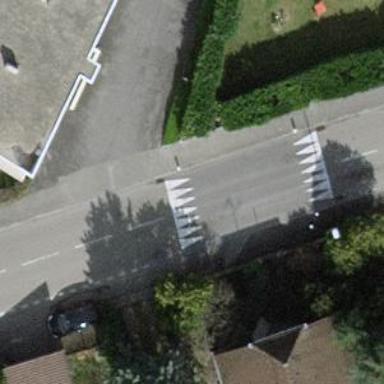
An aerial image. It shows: Traffic hump for calming the traffic.